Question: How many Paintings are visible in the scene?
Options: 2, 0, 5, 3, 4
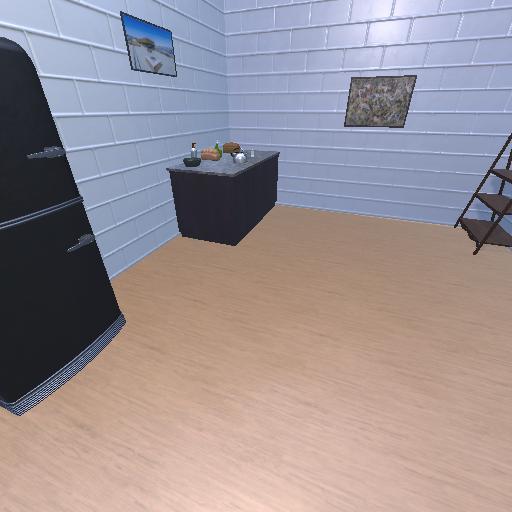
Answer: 2